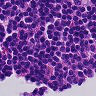
Metastatic tissue present: no